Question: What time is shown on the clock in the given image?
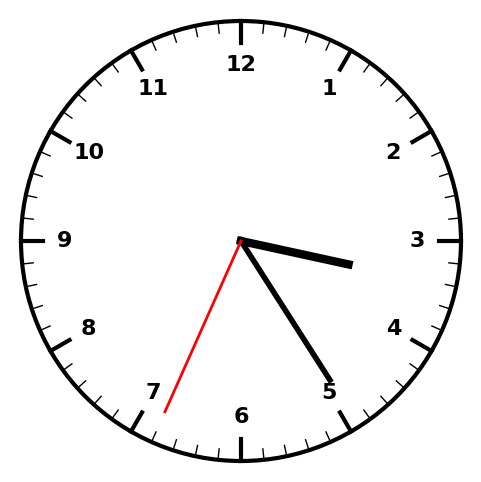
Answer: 03:24:34